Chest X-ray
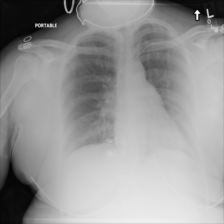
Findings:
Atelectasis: negative
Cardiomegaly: negative
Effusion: negative
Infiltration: negative
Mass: negative
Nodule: negative
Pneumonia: negative
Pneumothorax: negative
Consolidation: negative
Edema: negative
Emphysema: negative
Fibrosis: negative
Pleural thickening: negative
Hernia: negative